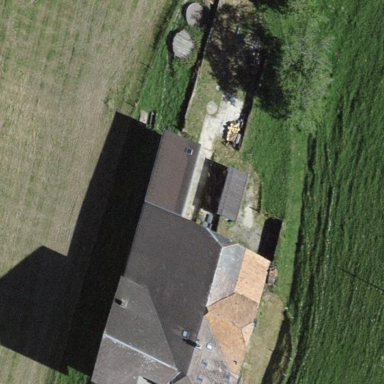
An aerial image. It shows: Farm building.